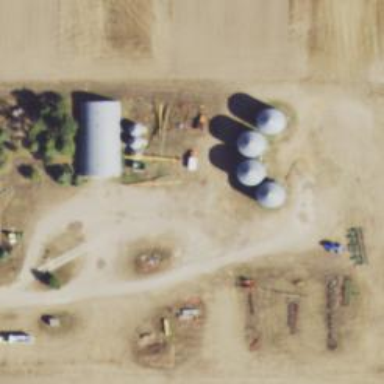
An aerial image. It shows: Silo.